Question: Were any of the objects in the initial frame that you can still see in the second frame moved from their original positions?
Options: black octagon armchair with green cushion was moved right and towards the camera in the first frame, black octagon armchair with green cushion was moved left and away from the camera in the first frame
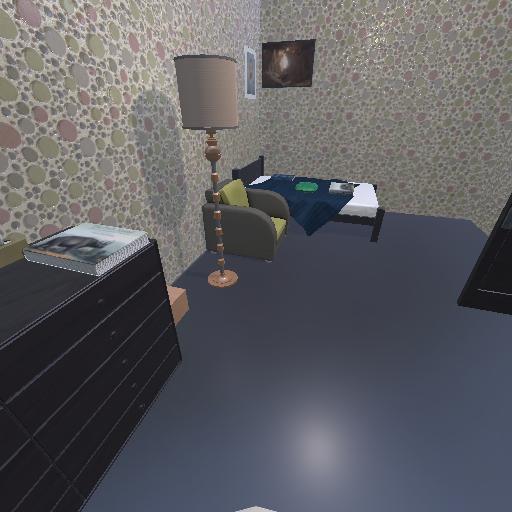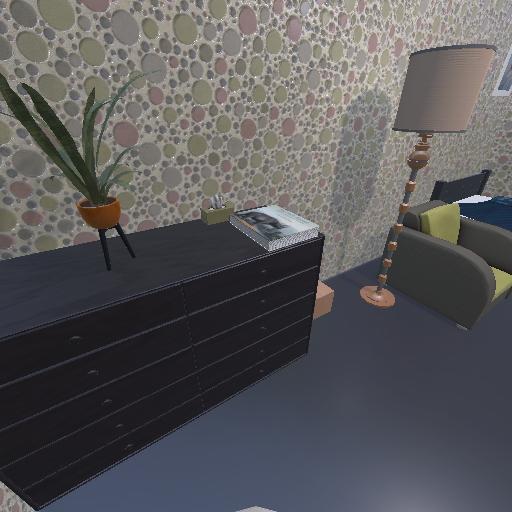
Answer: black octagon armchair with green cushion was moved right and towards the camera in the first frame